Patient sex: M
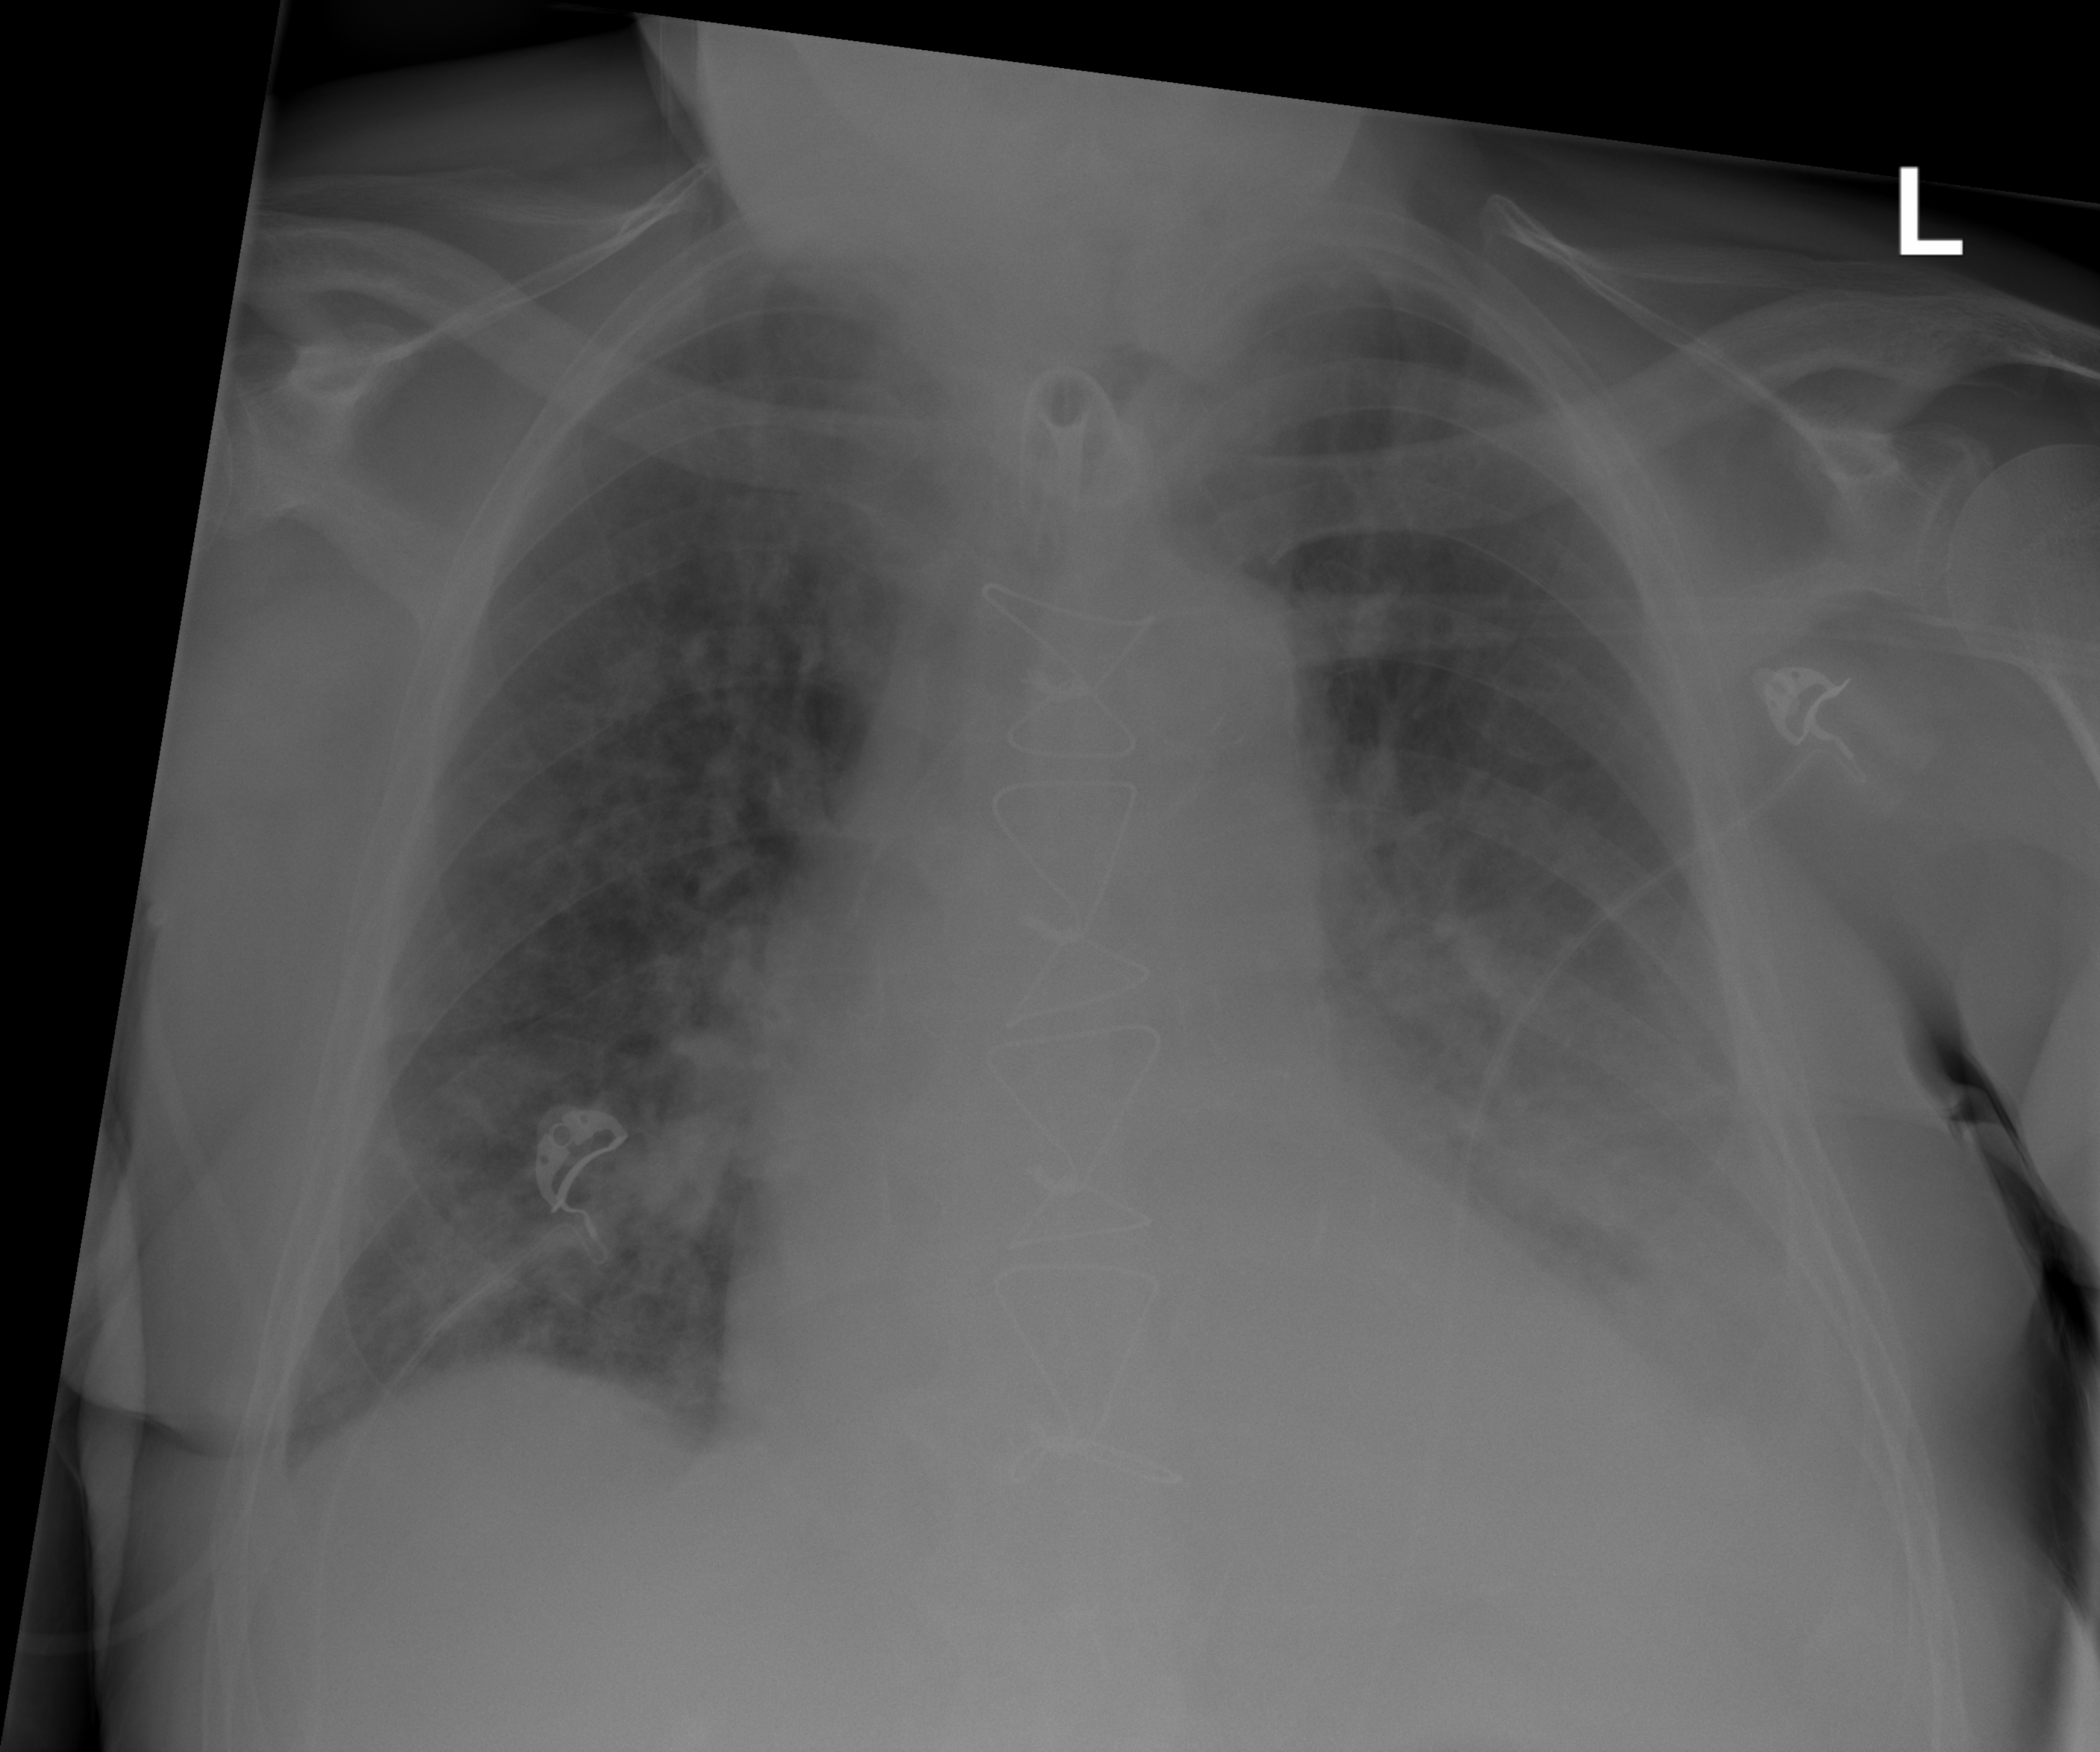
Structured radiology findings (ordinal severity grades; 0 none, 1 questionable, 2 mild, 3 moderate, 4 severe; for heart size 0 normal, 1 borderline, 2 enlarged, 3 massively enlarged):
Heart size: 2
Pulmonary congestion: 2
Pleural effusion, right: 0
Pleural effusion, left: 3
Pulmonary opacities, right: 3
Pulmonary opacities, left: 3
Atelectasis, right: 2
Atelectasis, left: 0